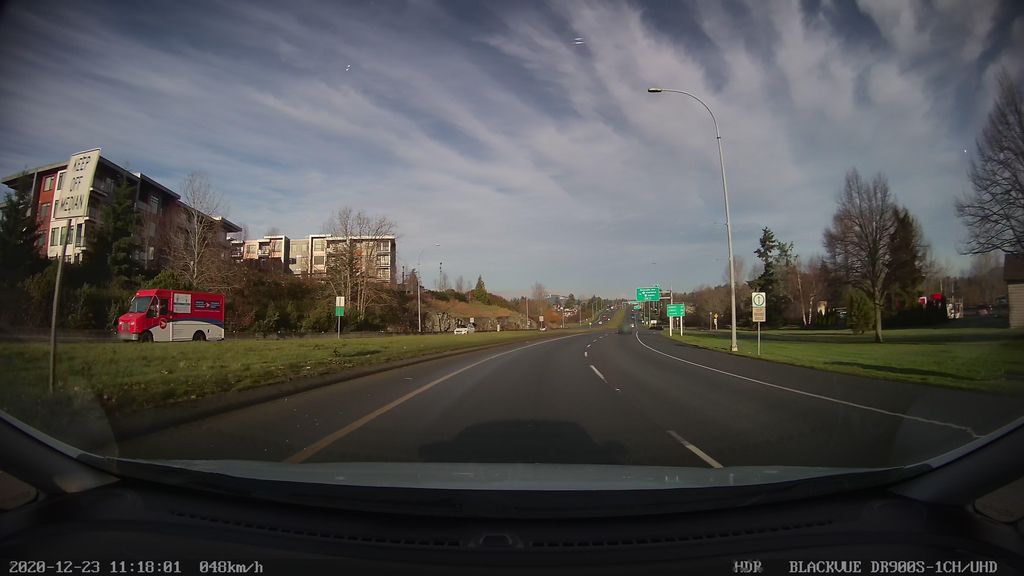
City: victoria